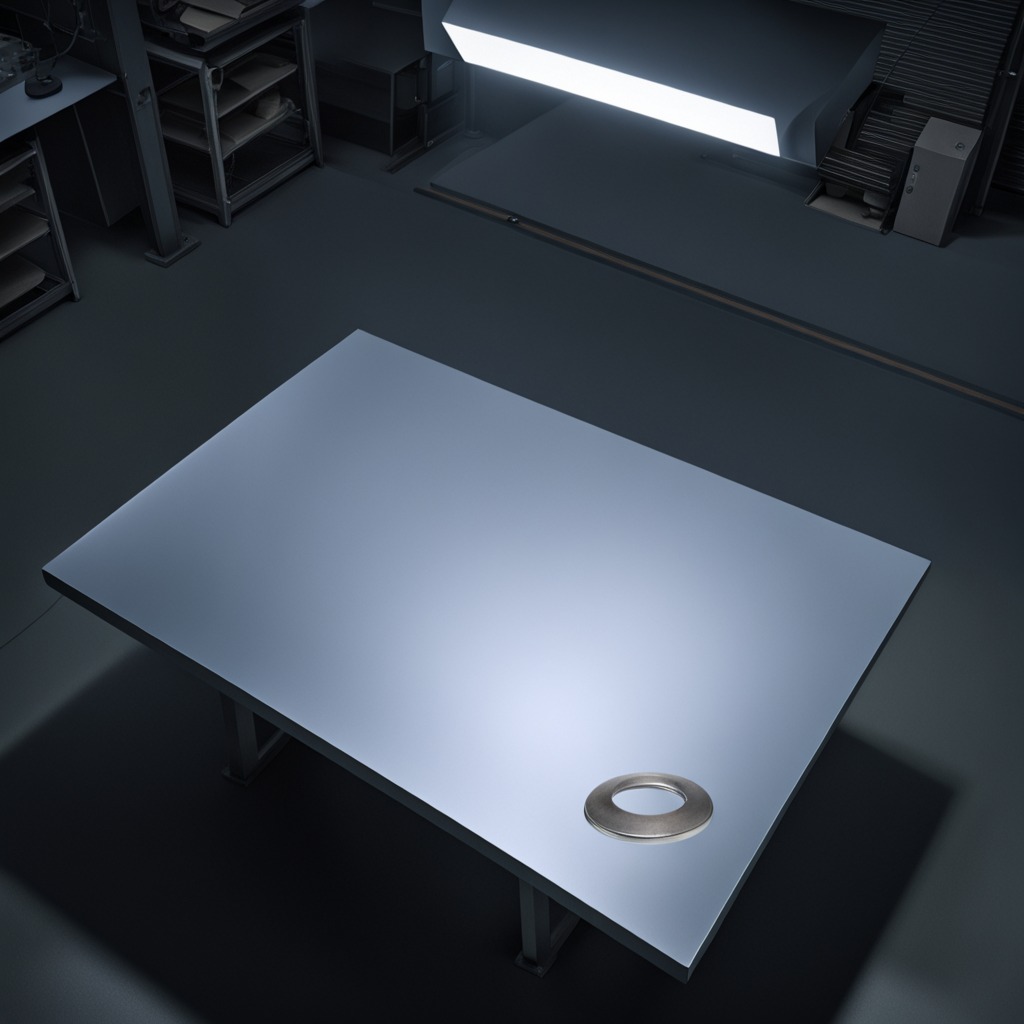
A flat metal washer is lying on a clean empty table in a basement in the evening.